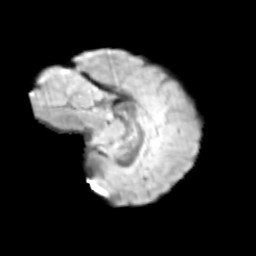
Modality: T2w
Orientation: sagittal
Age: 9
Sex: female
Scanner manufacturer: siemens
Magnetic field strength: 3 T
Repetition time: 3.8 s
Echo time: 0.07 s